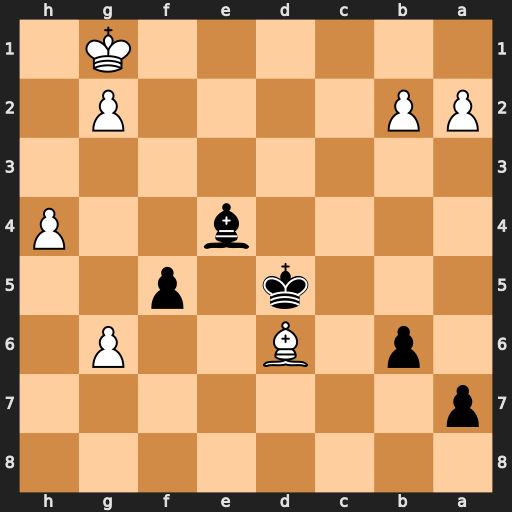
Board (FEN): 8/p7/1p1B2P1/3k1p2/4b2P/8/PP4P1/6K1
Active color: b
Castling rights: -
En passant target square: -
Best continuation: Kxd6 g7 Bd5